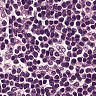
Metastatic tissue present: no